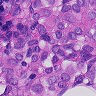
Metastatic tissue present: yes